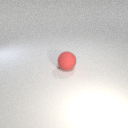
large red rubber sphere